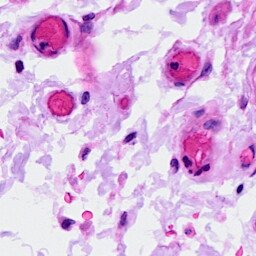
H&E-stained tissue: Breast